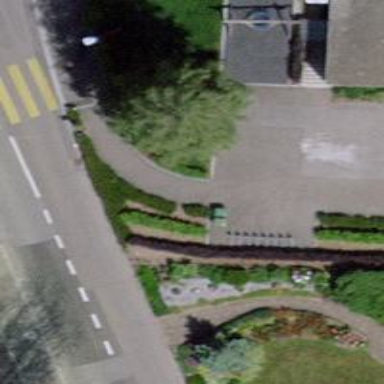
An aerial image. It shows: Hedge barrier.